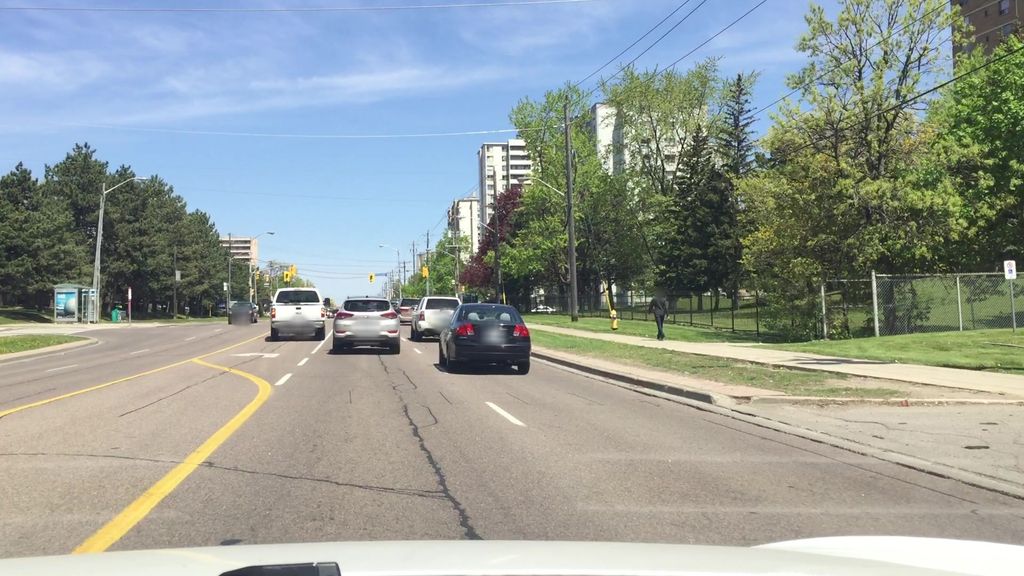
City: toronto